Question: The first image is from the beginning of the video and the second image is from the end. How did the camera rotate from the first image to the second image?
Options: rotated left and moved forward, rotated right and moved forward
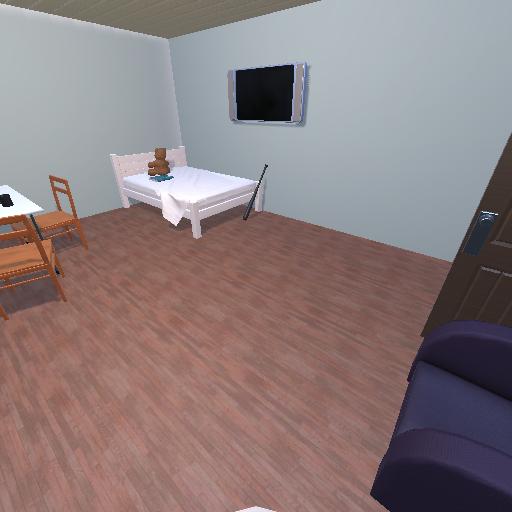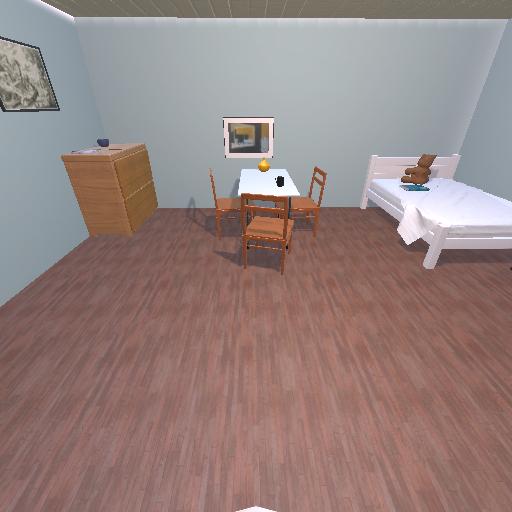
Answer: rotated left and moved forward